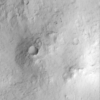
Label: not_dusty